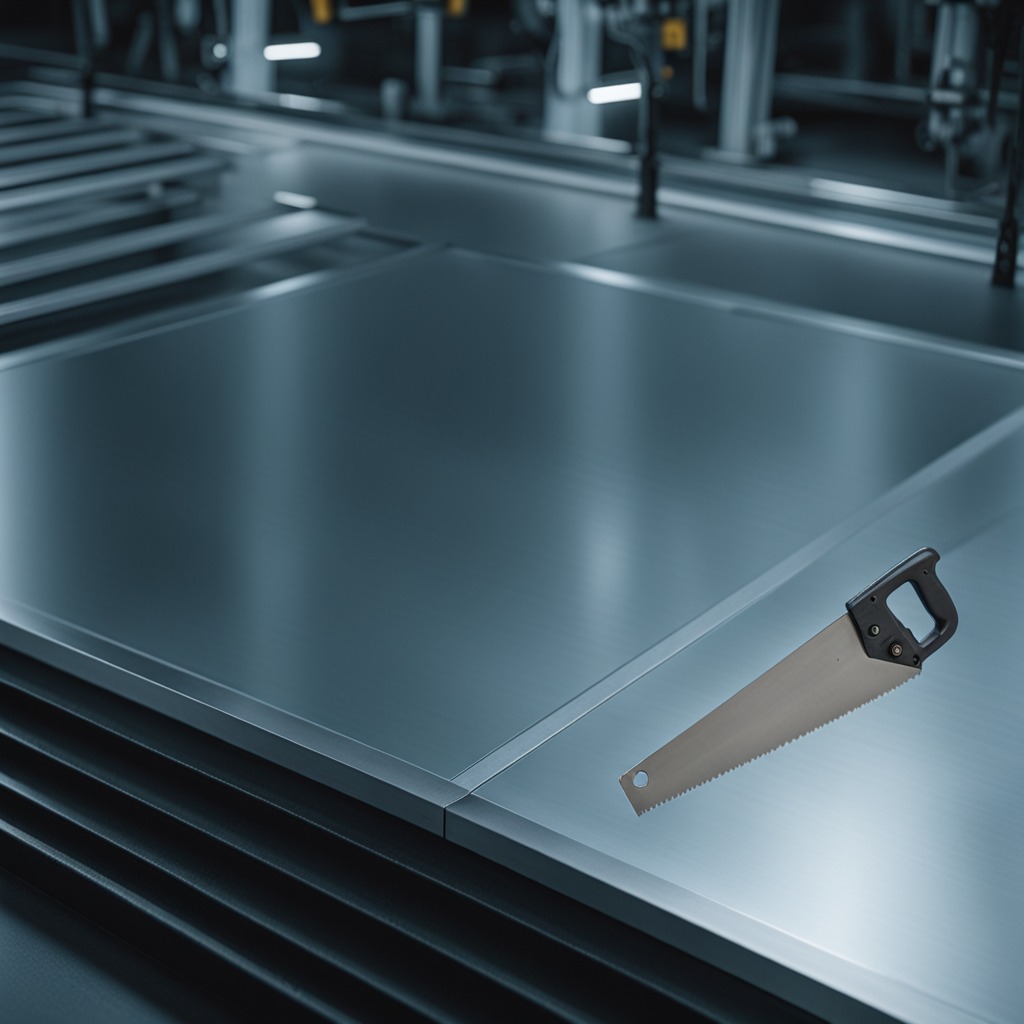
A metal saw is lying on a metal table in a machine shop under fluorescent lights.